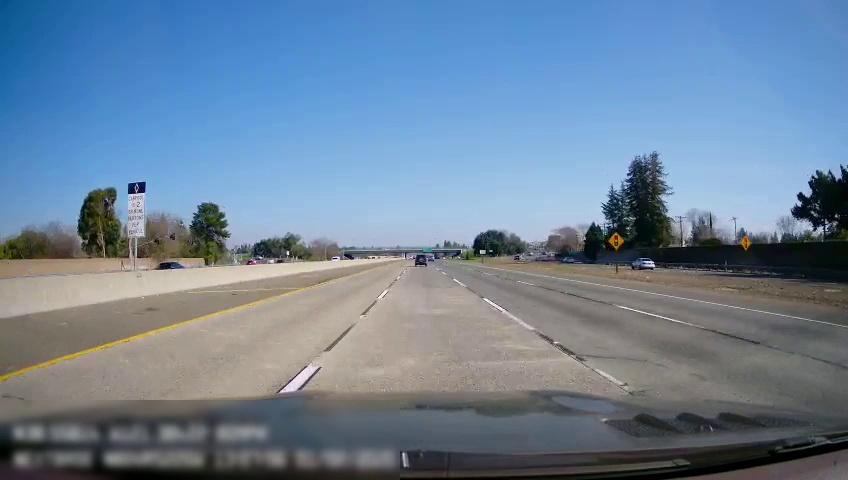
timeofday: Day
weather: Sunny
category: Drivable Space
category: Vehicles | SUV
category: Vehicles | Car
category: Vehicles | Car
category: Vehicles | SUV
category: Vehicles | Car
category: Vehicles | Car
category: Drivable Space
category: Lanes | Current Lane
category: Lanes | Alternate Lane
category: Lanes | Alternate Lane
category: Lanes | Alternate Lane
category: Lanes | Alternate Lane
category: Lanes | Alternate Lane
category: Traffic | Signs
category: Traffic | Signs